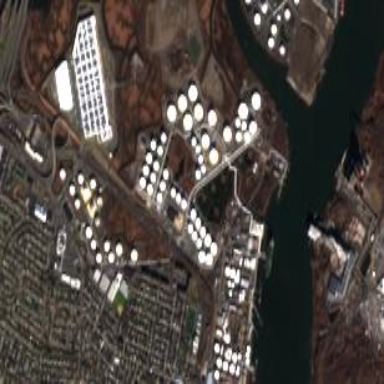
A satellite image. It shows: Industrial area dedicated to oil-related activities.